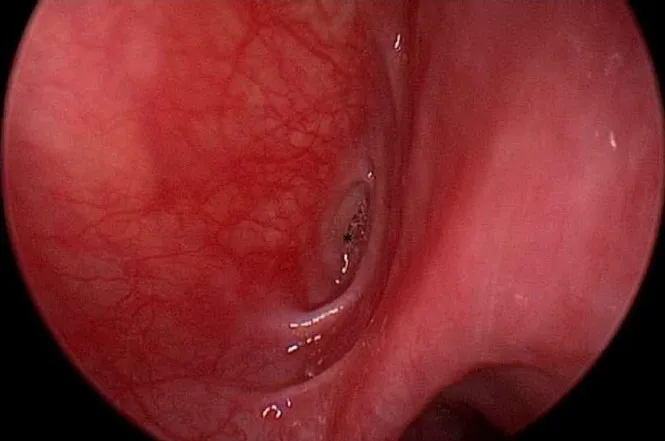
Endoscopic view of the left piriform sinus with sinus/fistula opening ( ).
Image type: endoscopy (other_endoscopy)